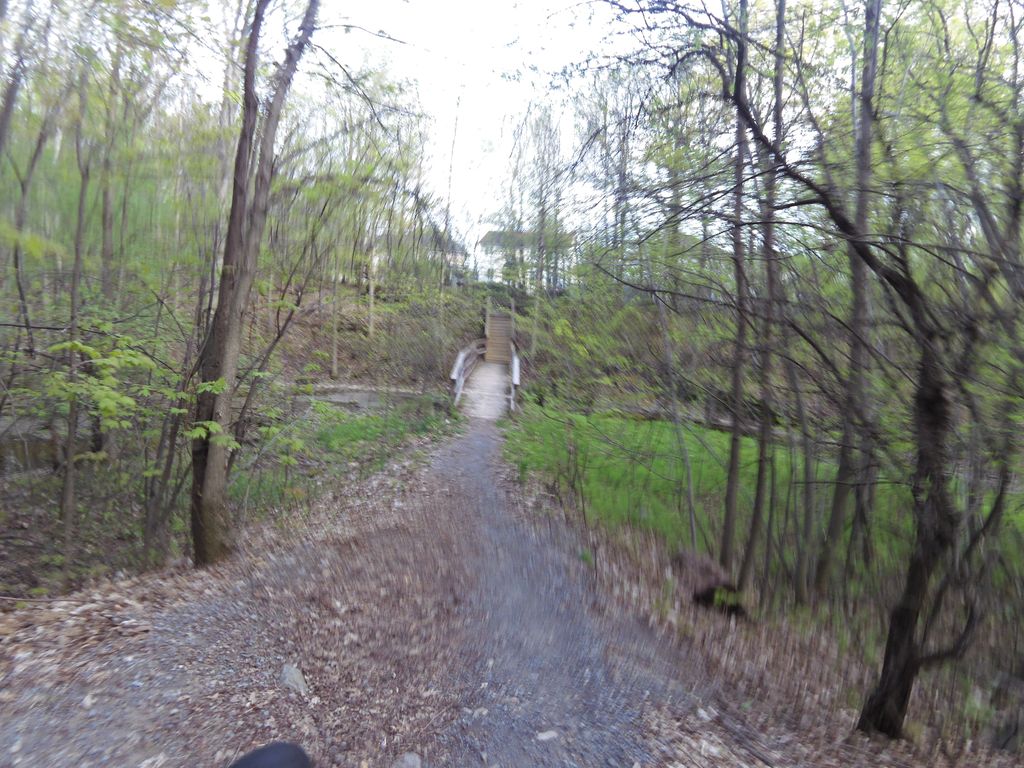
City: ottawa-gatineau